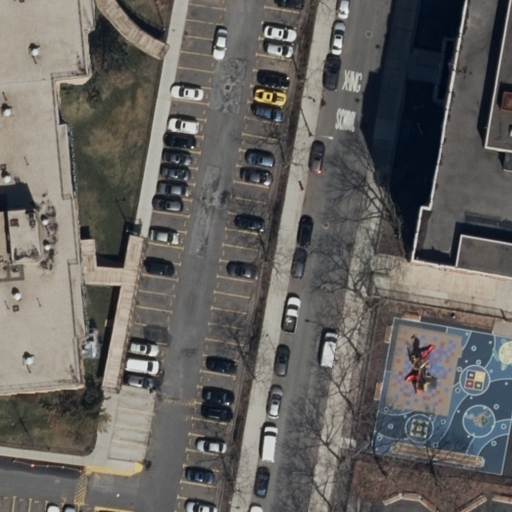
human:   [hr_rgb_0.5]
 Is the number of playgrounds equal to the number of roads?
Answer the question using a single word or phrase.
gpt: no

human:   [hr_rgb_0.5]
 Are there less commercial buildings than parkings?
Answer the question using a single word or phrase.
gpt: yes

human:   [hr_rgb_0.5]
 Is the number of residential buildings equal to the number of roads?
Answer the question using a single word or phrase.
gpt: no

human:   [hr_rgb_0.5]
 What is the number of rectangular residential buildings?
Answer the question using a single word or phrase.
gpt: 1

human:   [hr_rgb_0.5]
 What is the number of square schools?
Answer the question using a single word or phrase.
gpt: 0

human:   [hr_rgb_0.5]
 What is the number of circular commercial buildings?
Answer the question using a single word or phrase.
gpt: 0

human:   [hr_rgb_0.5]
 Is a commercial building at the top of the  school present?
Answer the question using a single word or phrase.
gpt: no

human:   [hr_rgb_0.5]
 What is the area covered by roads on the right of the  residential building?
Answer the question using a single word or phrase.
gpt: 0m2

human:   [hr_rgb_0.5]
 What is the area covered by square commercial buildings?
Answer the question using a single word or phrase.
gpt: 0m2

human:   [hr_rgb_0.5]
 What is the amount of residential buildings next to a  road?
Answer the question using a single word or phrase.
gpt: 1

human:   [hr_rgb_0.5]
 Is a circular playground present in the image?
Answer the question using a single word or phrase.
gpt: no

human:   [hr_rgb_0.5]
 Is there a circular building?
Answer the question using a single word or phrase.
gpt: no

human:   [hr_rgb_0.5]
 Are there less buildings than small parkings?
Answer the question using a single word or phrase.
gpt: no

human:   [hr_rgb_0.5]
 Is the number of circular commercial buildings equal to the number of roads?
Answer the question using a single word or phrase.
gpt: no

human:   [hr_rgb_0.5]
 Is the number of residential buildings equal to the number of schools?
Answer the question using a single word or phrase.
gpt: yes

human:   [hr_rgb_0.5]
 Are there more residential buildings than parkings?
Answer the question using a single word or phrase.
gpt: no

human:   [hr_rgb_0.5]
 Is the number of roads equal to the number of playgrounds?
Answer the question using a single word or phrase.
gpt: no

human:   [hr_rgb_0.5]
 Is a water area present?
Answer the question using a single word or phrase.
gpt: no

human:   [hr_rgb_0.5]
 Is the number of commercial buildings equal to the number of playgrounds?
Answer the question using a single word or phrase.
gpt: no

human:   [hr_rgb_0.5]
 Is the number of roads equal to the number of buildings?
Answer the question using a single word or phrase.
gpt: no

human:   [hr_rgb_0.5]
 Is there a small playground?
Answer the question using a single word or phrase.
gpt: no

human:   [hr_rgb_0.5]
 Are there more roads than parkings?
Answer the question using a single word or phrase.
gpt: yes

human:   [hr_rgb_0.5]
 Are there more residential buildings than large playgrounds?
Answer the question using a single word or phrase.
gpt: no

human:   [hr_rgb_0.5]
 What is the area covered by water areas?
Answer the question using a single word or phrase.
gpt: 0m2

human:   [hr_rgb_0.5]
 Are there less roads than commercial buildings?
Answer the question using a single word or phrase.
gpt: no

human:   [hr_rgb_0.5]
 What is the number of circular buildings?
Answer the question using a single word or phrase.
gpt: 0

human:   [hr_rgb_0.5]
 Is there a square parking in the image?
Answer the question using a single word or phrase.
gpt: no

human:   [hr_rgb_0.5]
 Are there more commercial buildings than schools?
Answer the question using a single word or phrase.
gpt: no

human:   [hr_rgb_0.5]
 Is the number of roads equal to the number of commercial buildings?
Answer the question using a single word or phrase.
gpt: no

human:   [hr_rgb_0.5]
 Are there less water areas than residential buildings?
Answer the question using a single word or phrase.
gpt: yes

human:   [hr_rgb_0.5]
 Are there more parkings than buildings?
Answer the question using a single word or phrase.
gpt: no

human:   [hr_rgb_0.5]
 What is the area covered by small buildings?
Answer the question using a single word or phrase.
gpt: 0m2

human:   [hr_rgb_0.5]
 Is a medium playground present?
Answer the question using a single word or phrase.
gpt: no

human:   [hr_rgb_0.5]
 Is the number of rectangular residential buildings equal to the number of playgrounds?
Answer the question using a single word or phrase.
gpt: no

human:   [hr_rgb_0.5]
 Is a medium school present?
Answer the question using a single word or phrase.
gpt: no

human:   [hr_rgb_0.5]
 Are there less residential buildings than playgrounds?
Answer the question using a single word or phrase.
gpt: yes